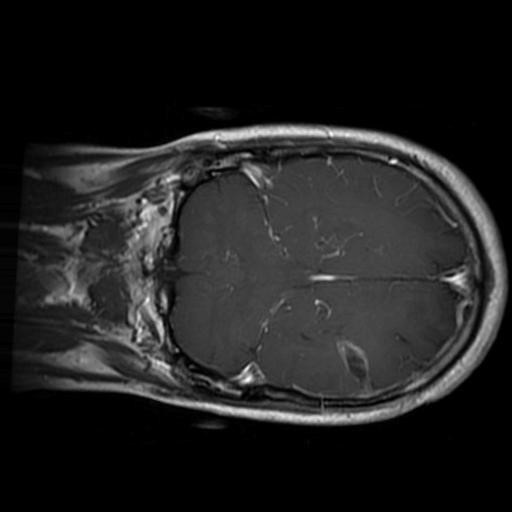
Label: brain_glioma